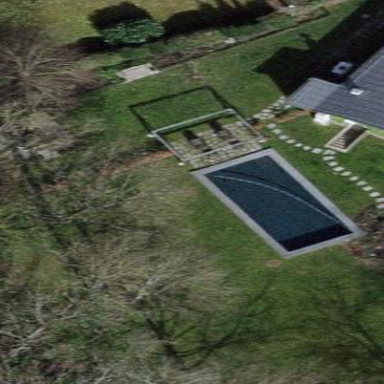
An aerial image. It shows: Swimming pool located in leisure land.